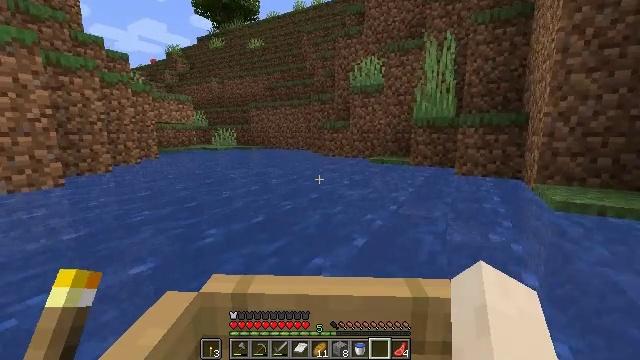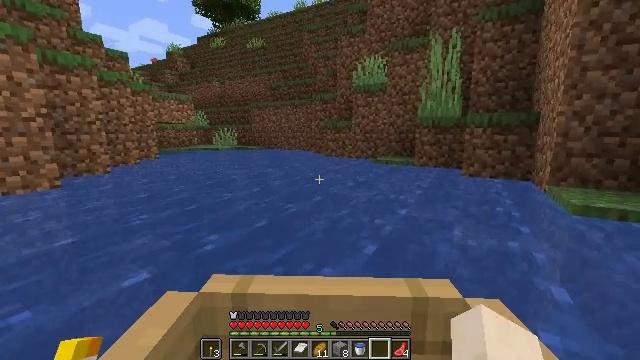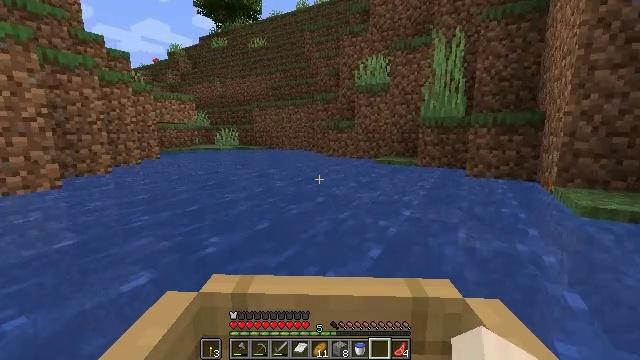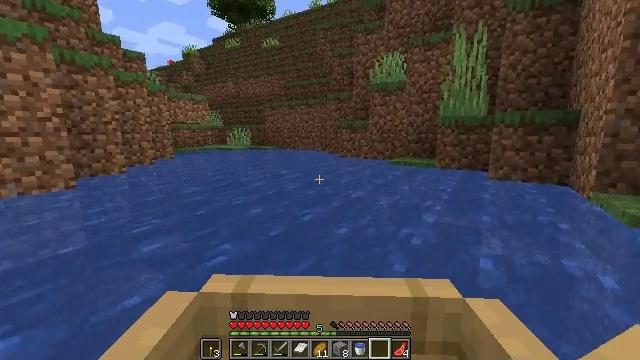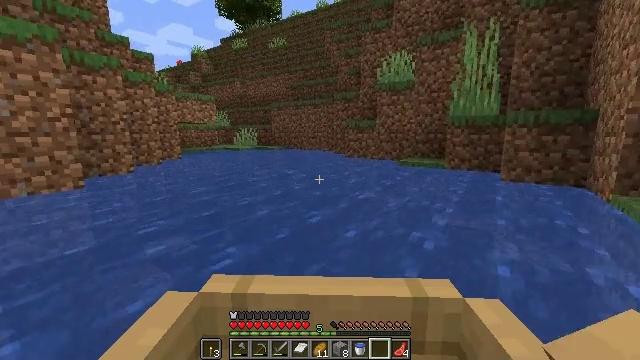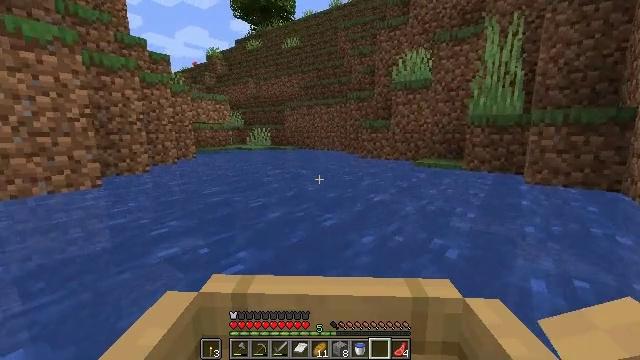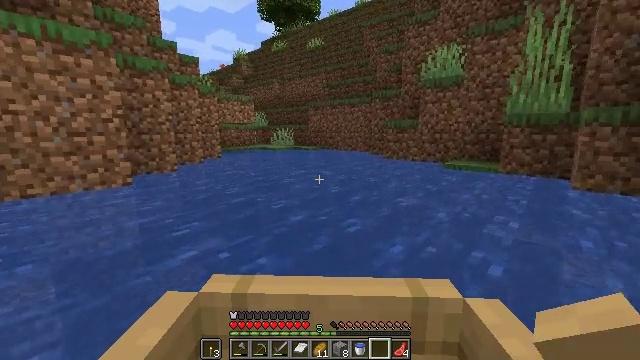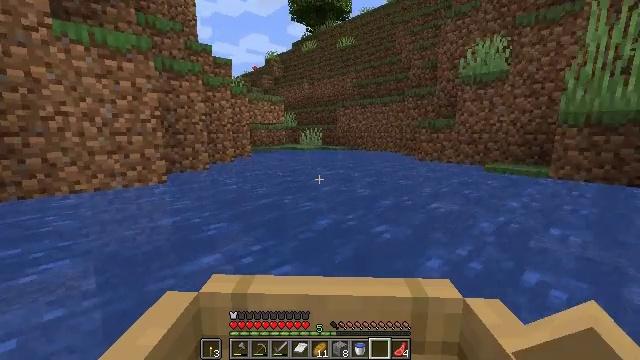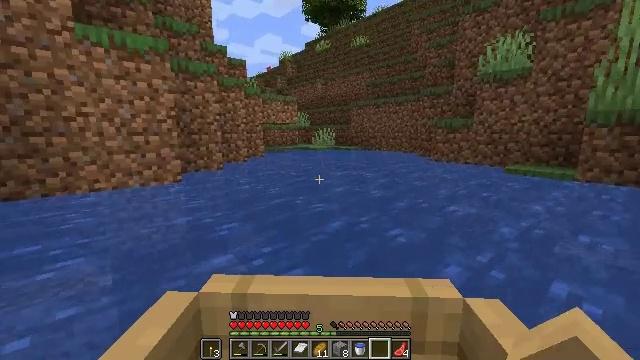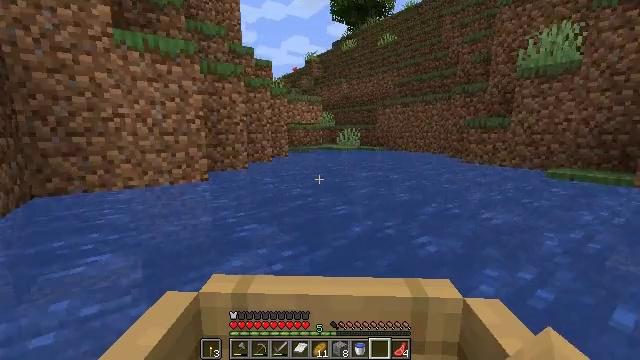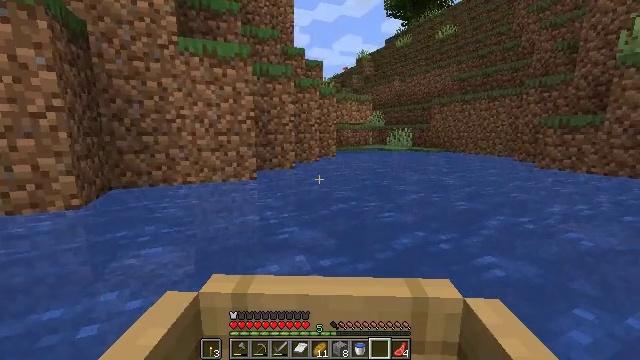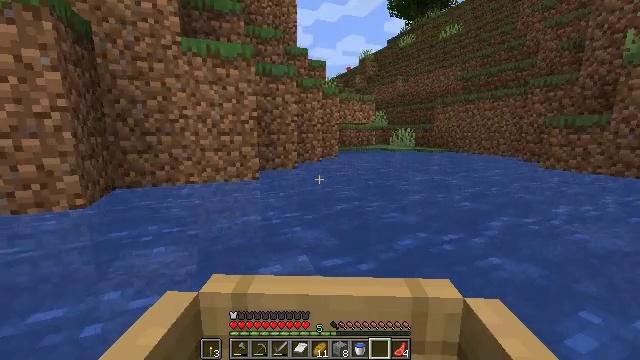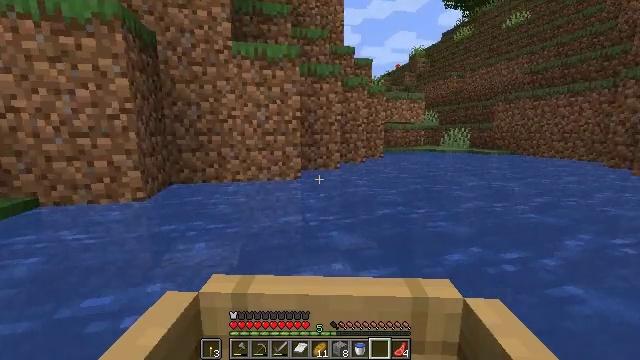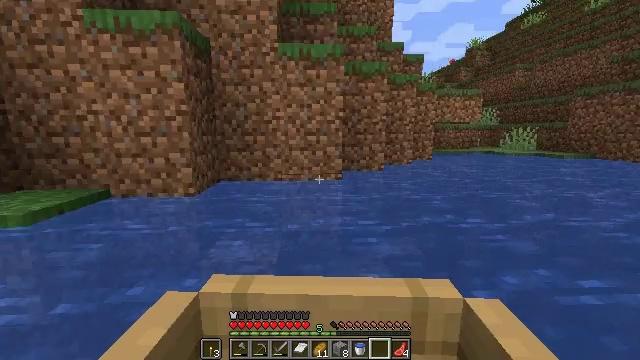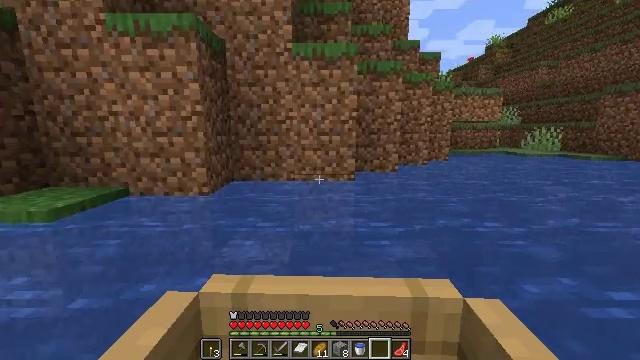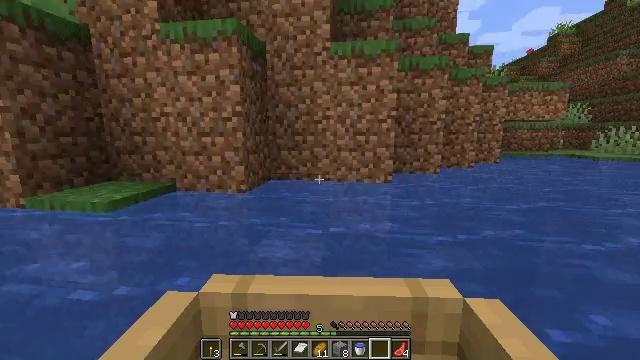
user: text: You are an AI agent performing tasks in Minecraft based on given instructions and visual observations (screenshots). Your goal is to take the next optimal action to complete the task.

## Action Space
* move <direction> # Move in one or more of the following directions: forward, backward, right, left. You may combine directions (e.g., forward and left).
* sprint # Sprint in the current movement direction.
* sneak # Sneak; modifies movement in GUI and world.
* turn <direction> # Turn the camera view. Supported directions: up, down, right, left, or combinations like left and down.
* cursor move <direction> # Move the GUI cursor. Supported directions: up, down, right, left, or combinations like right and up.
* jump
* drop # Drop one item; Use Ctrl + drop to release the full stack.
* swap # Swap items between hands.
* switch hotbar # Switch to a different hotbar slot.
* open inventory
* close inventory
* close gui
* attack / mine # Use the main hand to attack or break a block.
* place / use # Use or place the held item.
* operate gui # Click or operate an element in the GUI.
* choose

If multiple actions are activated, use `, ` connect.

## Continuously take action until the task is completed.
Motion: motion action
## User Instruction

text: Harvest tall grass for seeds.
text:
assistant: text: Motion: move left
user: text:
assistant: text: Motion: move left
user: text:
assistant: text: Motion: move left
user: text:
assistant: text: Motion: move left
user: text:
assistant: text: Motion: move left
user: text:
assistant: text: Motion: move left
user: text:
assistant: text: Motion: move left
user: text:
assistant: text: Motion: move left
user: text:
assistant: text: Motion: move left
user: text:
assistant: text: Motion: move left
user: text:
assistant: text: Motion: move left
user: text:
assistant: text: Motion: move left
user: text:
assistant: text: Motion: move left
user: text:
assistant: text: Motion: move left
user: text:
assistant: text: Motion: move left
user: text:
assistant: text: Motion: move left
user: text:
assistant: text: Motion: move left
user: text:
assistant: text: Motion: move left
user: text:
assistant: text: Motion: move left
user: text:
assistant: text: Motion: move left
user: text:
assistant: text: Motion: move left
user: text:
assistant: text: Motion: move left
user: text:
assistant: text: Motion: move left
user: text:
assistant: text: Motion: move left
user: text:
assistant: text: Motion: move left
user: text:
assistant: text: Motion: move left
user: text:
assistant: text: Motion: no_op
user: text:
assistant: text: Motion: move forward
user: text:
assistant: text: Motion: move forward
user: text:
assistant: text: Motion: move forward